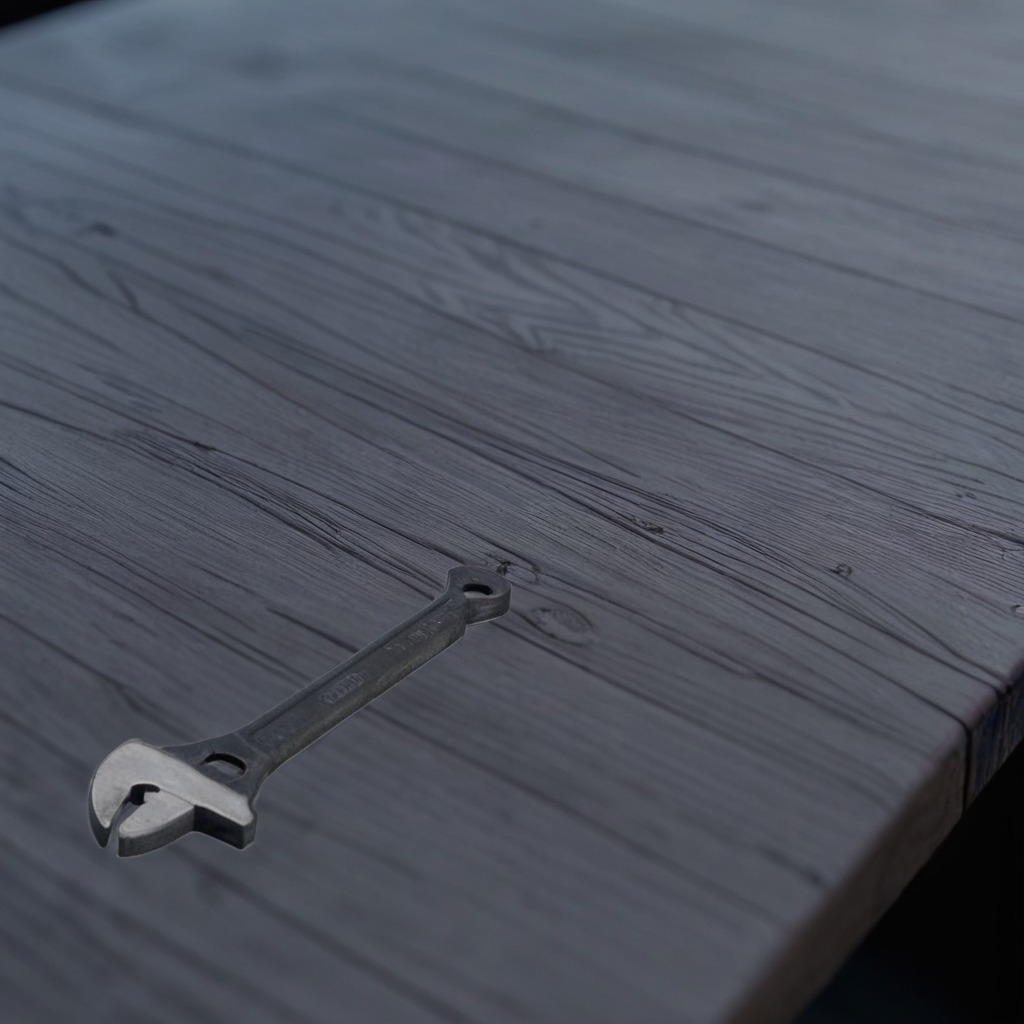
An old wrench is lying on the old table in a small garage at twilight.